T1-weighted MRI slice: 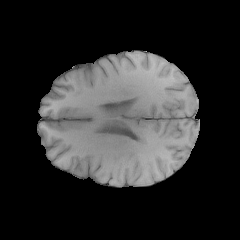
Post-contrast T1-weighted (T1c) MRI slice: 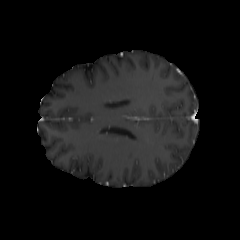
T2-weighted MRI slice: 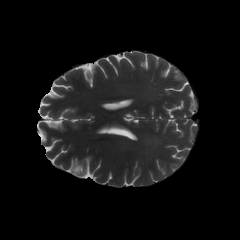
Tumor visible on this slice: yes